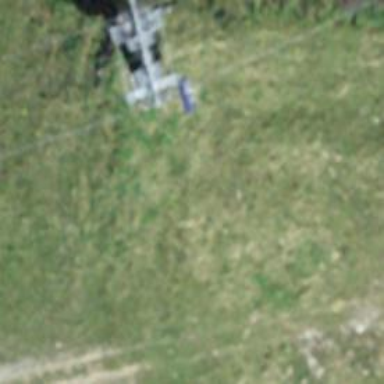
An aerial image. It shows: Pylon for aerialway.